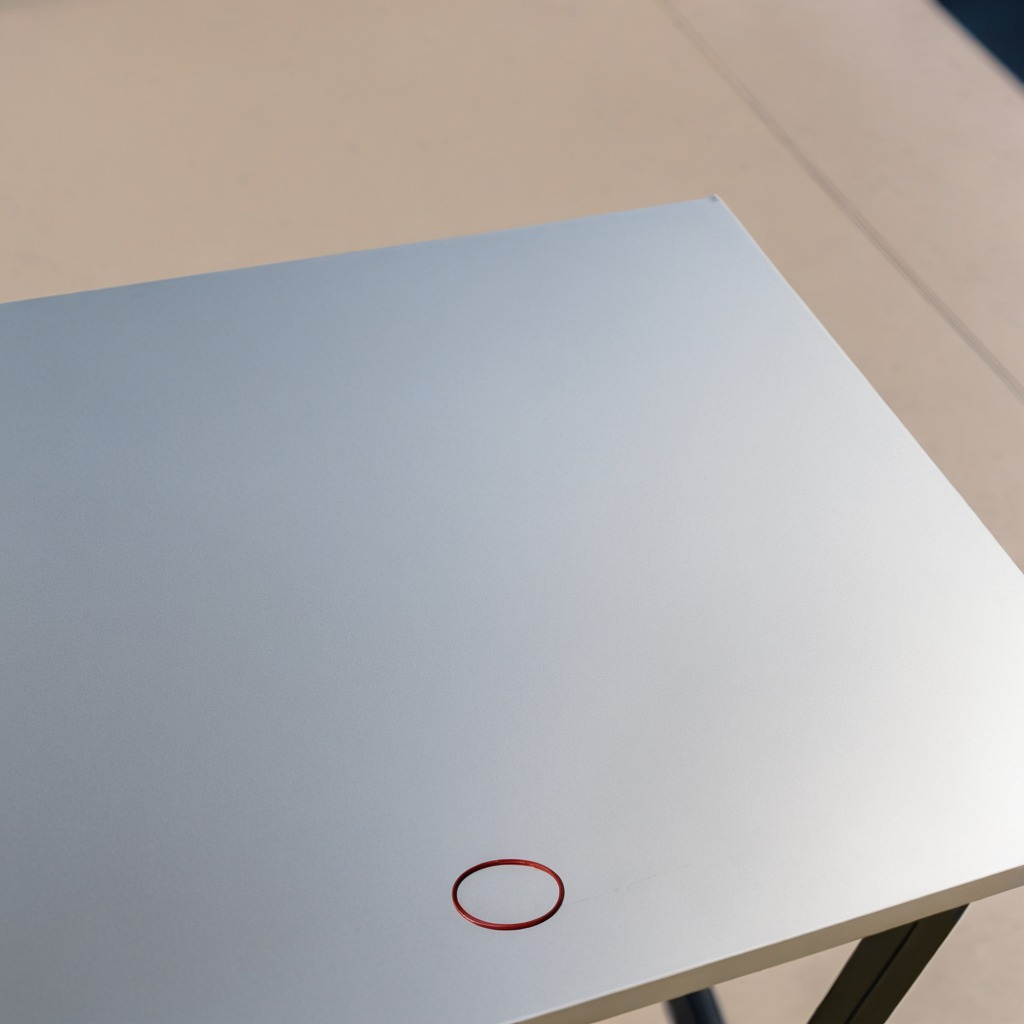
A rubber O-ring lying on a table in a temporary outdoor tool station.